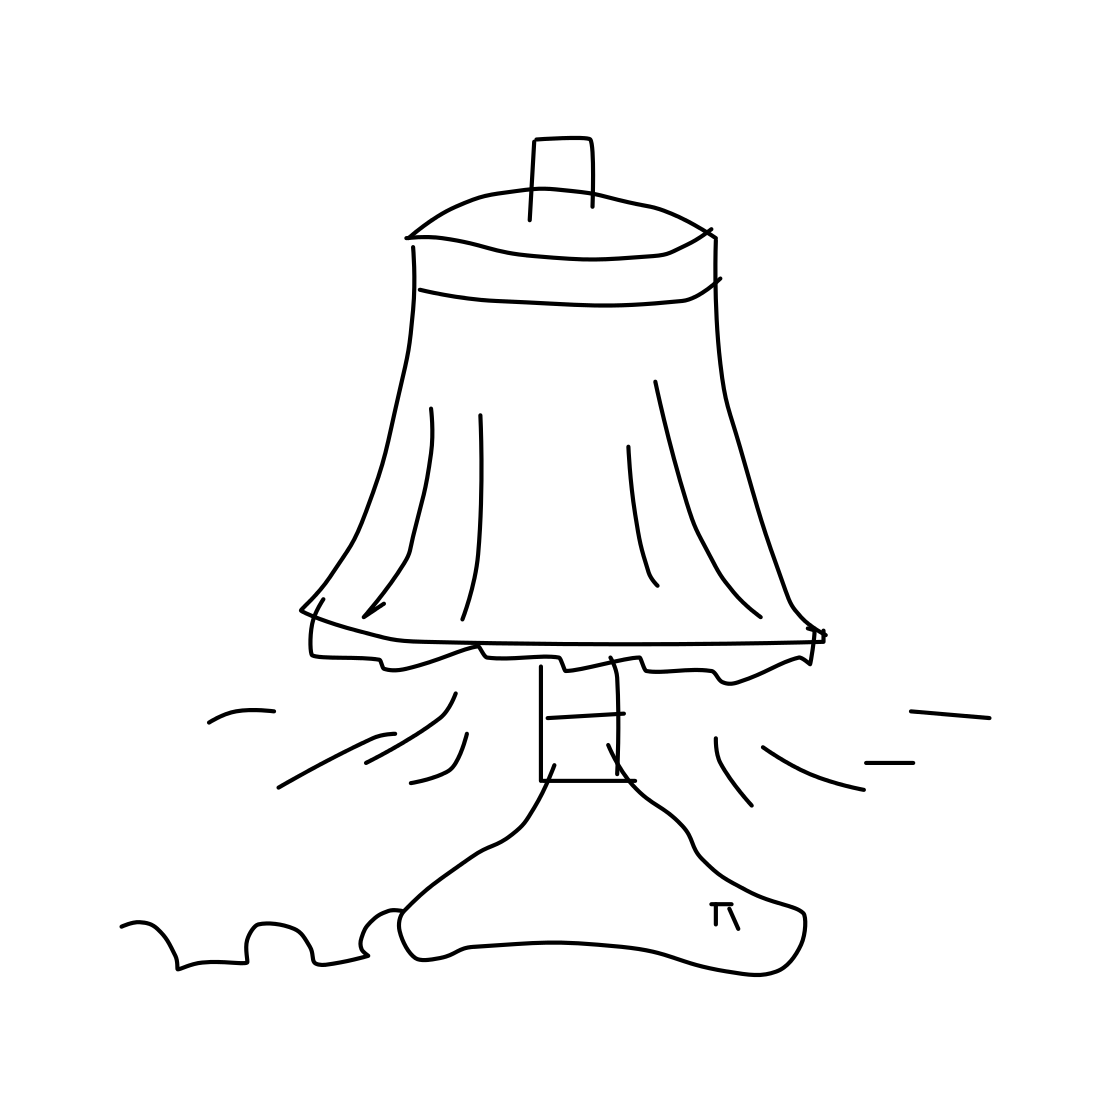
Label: floor lamp